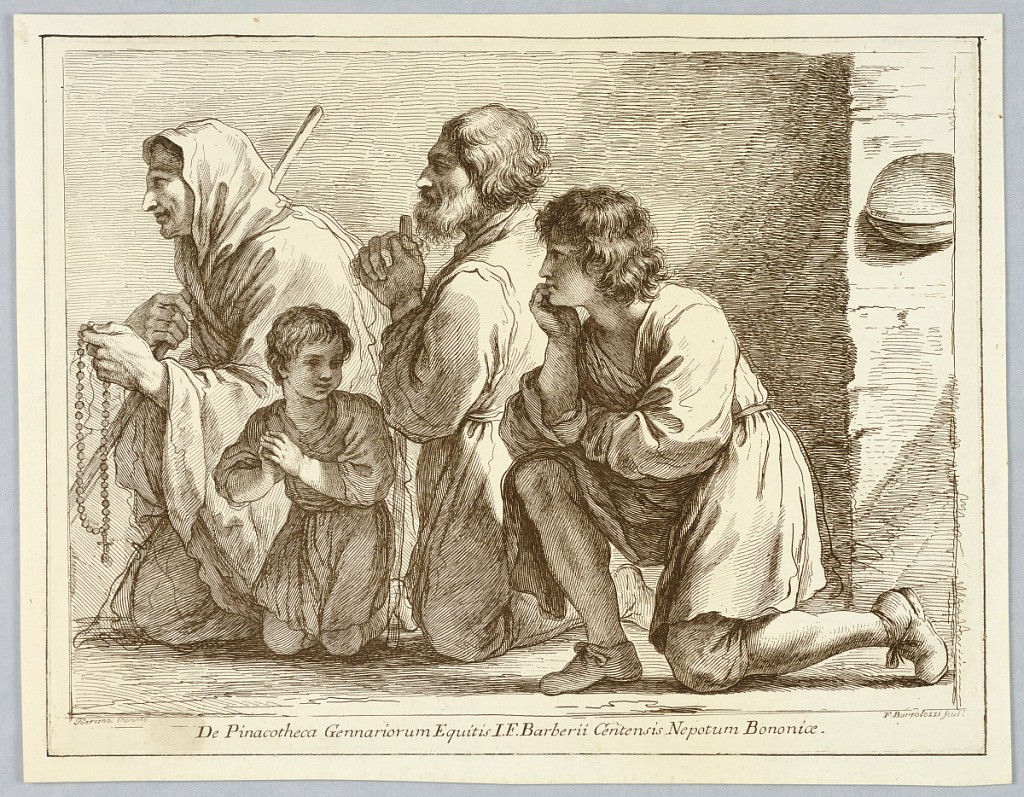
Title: The Cornaro Family
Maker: Francesco Bartolozzi, Italian, active England, 1727–1815
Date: ca. 1760–1770
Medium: Engraving in brown ink on white paper
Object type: Print
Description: Four male figures kneel in various attitudes, all but one facing left. From left to right, a man in a cloak, with a rosary, a young boy, an old man with a beard and staff, and a young man with his hand to his chin.